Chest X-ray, PA view. Patient: 31 years old, sex M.
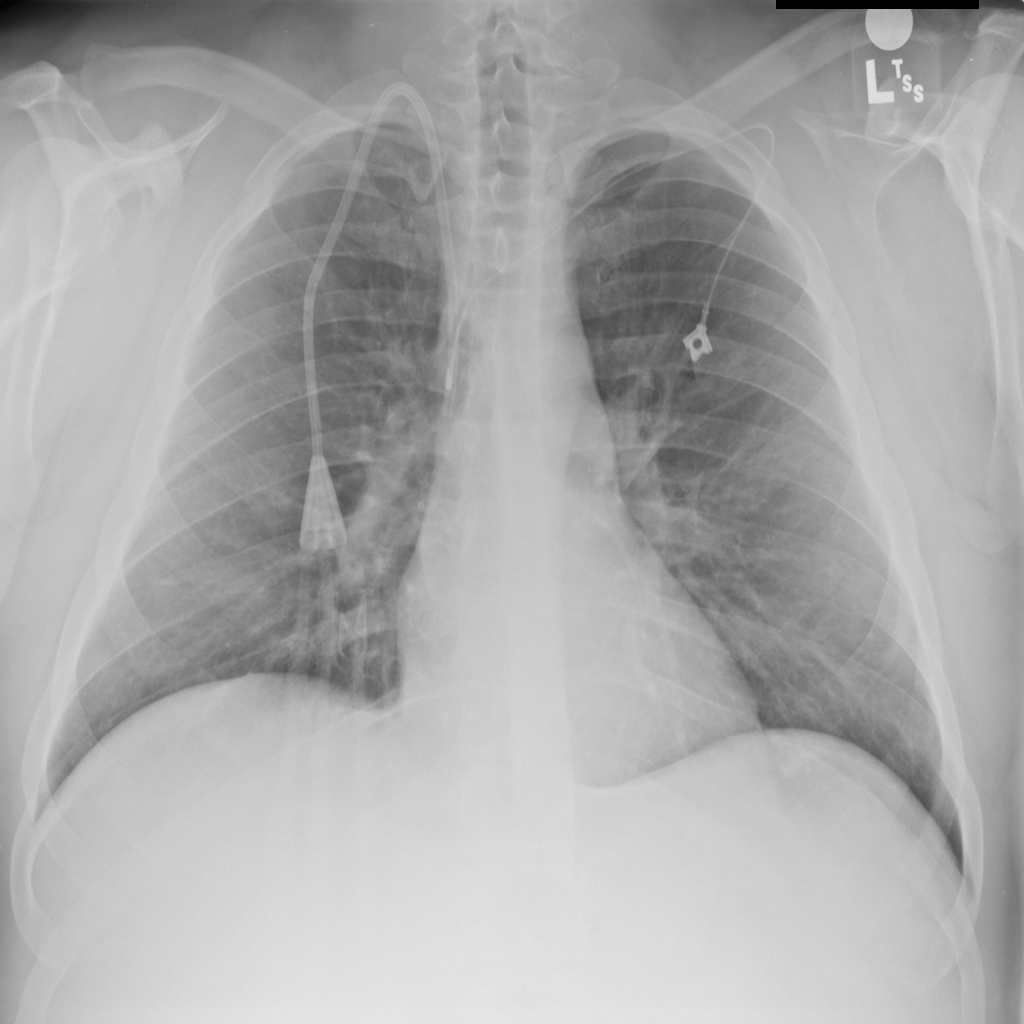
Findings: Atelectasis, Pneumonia